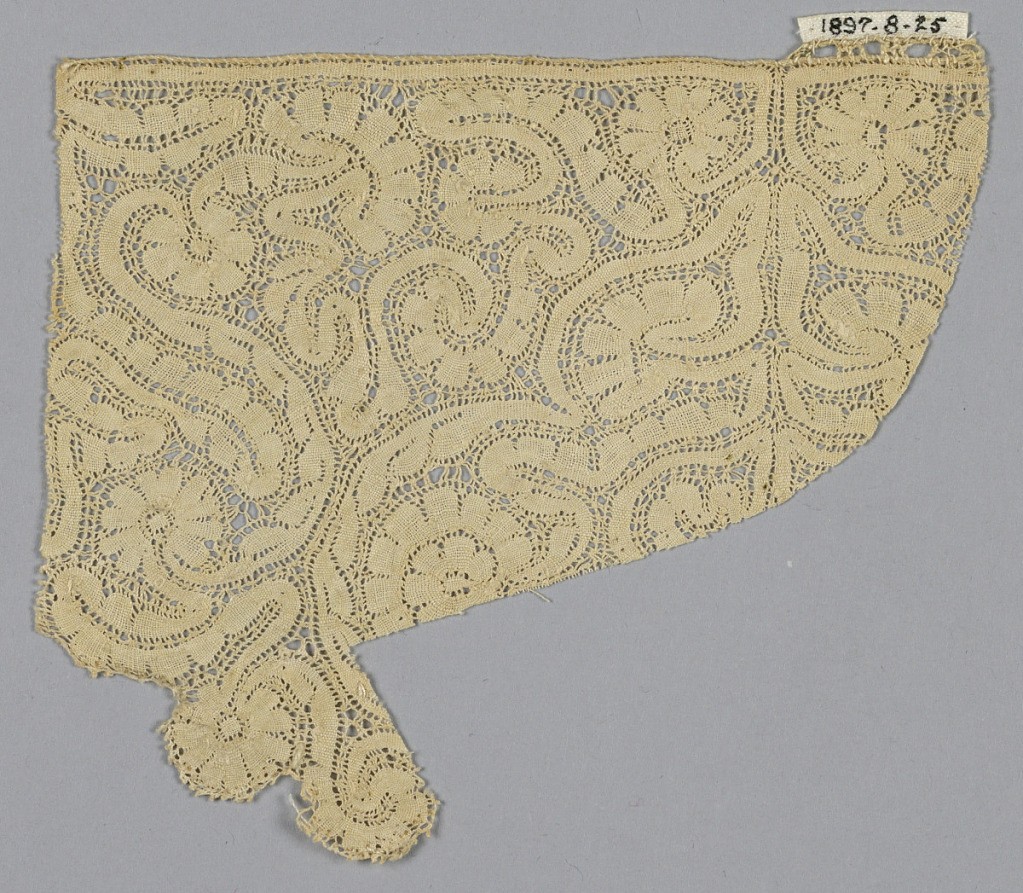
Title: Fragment
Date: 17th century
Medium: linen Technique: bobbin lace (continuous tape with connections)
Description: Fragment using continuous tape in a closely spaced design of flowers and foliage. Scalloped edge.